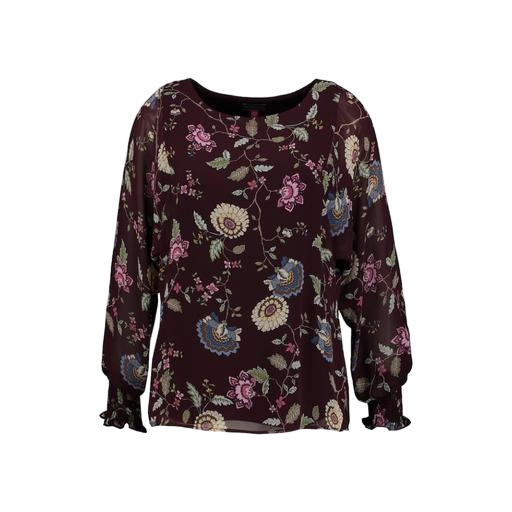
multicolor floral-print t-shirt only macy, red women's floral georgette blouse, brown floral blouse, white background